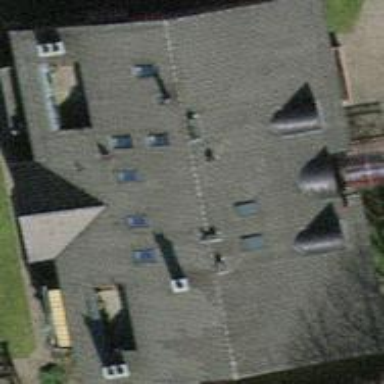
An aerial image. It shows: Building with tile roof.